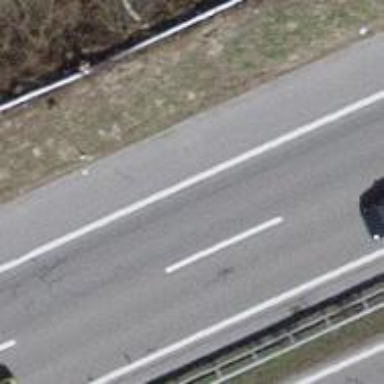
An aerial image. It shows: Asphalt motorway.